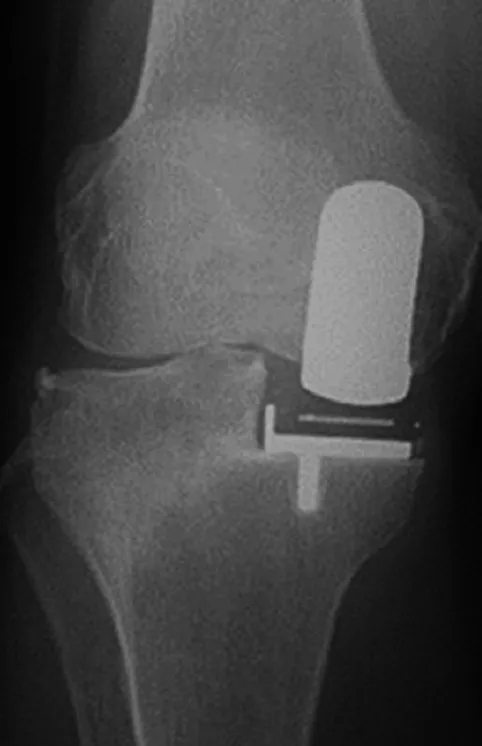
Radiography at three months postoperatively.
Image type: radiology (x_ray)